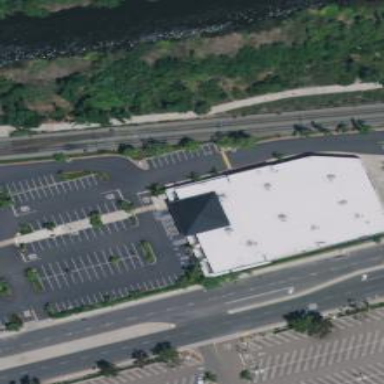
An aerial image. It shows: Commercial building.